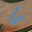
Label: 6